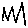
Label: zigzag